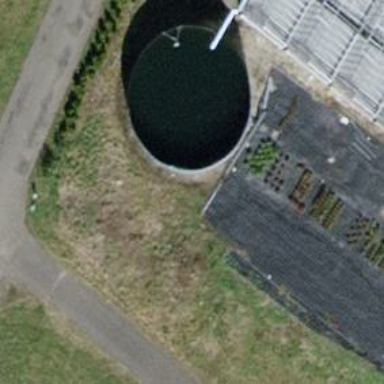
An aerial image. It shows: Building with water storage tank.